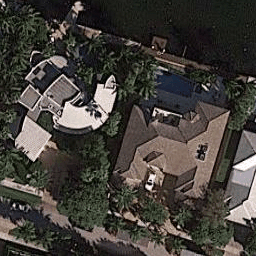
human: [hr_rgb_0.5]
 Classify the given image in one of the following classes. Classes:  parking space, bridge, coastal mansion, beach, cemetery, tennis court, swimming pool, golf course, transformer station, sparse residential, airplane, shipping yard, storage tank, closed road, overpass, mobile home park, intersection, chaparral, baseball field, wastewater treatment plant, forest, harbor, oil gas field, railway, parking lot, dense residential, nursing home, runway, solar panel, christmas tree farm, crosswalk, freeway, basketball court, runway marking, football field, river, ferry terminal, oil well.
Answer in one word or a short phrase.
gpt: coastal mansion